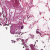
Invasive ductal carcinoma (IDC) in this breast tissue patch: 0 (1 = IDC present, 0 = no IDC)